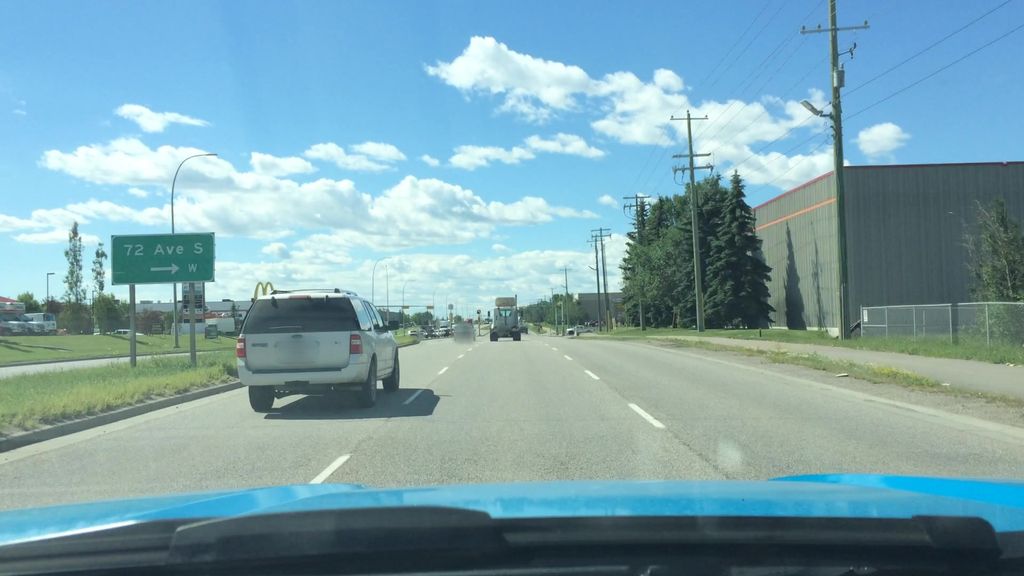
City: calgary